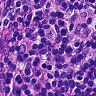
Metastatic tissue present: no